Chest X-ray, AP view. Patient: 65 years old, sex F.
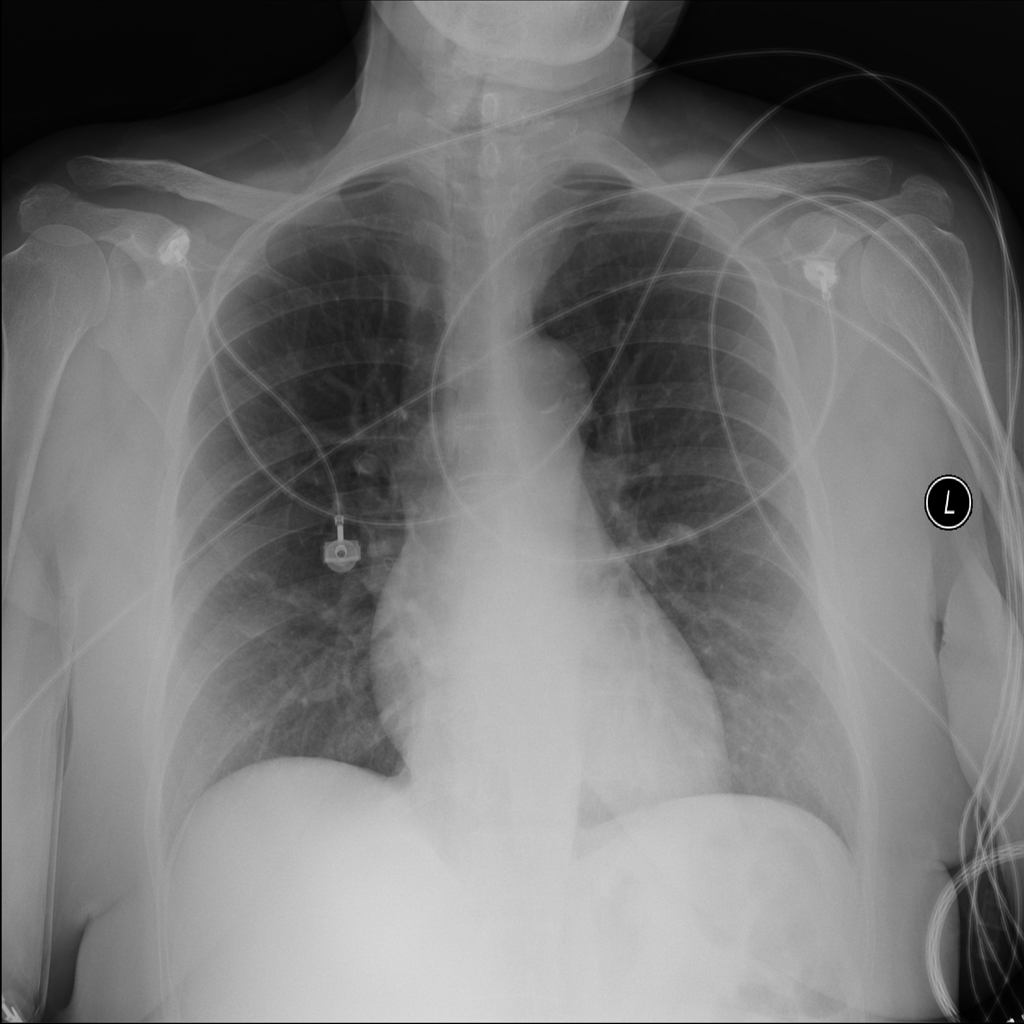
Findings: No Finding